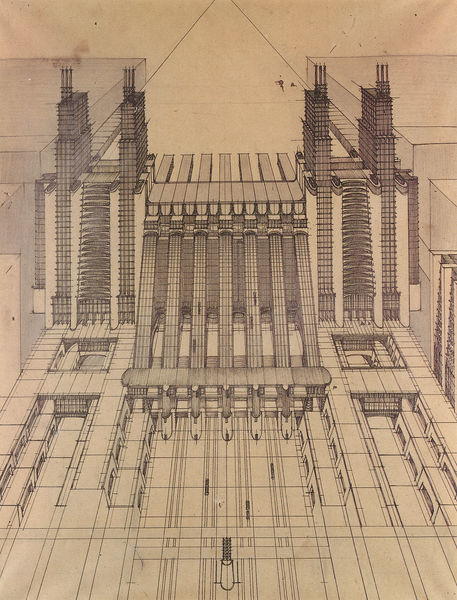
Titel: Stazione d'aeroplani e treni ferroviari con funicolari e ascensori, su tre piani stradali
Künstler: Antonio Sant' Elia
Standort: Como
Institution: Museo Civico
Schlagwörter: wasser, weiß, dreieck, stadt, braun, schwarz, skizze, strasse, säulen, zeichnung, gebäude, haus, architektur, rauch, arbeit, kamin, kamine, schornstein, turm, papier, fassade, perspektive, moderne, schornsteine, grafik, graphik, linien, hof, fabrik, damm, industrie, strom, treppen, symmetrie, gerade, stufen, langweilig, monumental, hoch, striche, futurismus, eckig, türme, linie, seil, technik, zentralperspektive, symmetrisch, groß, bahnhof, bleistift, friedhof, entwurf, kunst, bauhaus, industrialisierung, konstruktion, etagen, plan, bahnsteig, gleise, schienen, lineal, stahl, draht, bau, monument, ebenen, bauwerk, parallelen, masstab, riesig, utopie, kraftwerk, hochhaus, hochhäuser, züge, rolltreppe, rohre, atchitektur, staudamm, wasserkraftwerk, generator, sant'lia, città nuova, antoinio sant'lia, bahnsteige, großer platz, haochhaus, induestriell, termibal, um 2. weltkrieg, 19. jahrhundert, uniteressant